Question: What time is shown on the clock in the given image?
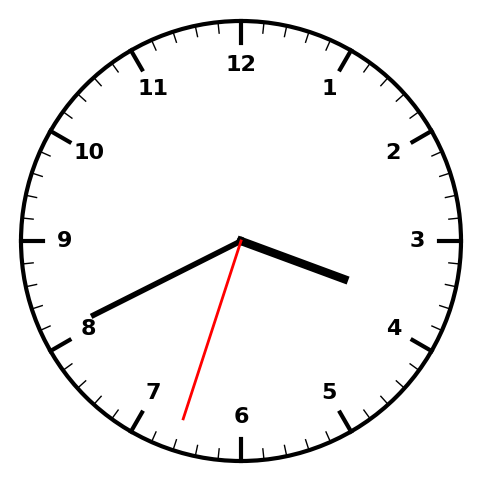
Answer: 03:40:33